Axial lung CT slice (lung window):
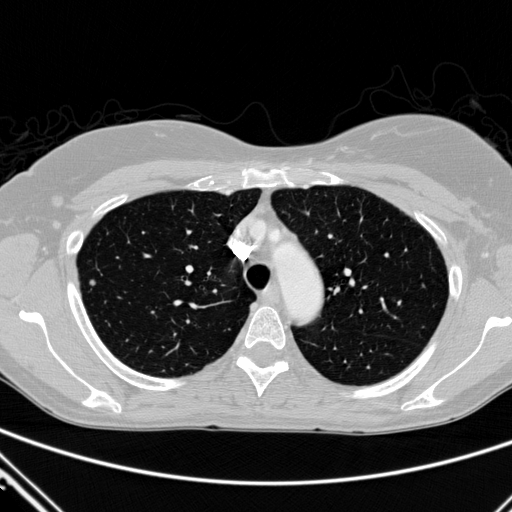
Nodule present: yes
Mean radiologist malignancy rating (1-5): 2